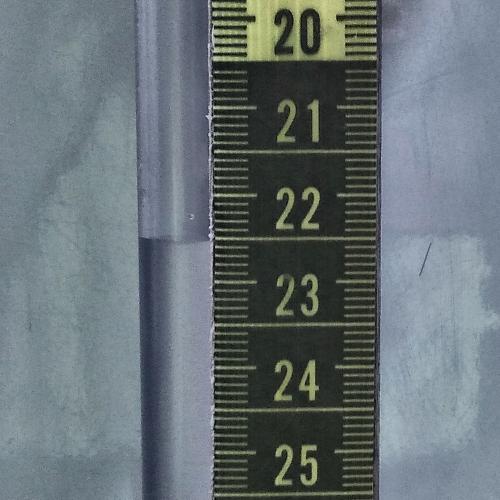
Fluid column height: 22.5 cm